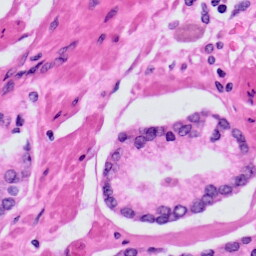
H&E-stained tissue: Prostate